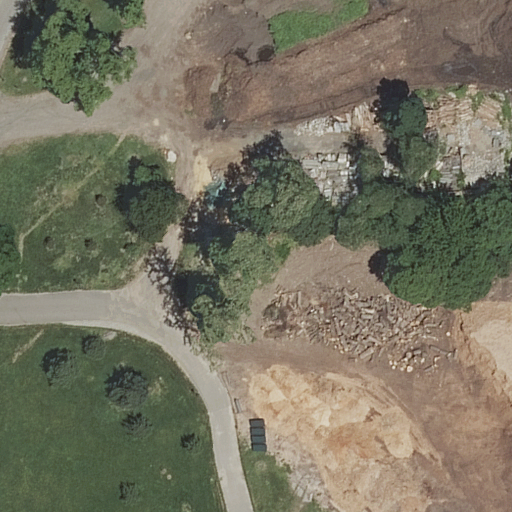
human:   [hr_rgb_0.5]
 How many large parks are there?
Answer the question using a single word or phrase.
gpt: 1

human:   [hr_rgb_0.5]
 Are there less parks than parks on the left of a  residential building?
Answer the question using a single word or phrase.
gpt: no

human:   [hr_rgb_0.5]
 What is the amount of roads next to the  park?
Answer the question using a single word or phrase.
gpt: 3

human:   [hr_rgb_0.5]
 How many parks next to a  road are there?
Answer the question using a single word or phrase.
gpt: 1

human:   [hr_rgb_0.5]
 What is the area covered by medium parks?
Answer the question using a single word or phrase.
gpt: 0m2

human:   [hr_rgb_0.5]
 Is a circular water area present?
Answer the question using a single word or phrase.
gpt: no

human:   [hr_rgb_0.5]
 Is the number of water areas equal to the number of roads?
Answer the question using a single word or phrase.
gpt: no

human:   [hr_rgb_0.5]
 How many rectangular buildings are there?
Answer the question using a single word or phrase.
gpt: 0

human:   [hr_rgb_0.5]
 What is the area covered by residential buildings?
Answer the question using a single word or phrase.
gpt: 0m2

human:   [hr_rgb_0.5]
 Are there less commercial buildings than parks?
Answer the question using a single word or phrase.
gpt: yes

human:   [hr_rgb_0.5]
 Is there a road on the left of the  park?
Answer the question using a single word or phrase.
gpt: no

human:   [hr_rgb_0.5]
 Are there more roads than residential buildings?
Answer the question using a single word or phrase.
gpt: yes

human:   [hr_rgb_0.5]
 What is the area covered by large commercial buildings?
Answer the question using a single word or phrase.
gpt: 0m2

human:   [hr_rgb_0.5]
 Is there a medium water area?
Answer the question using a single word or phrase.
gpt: no

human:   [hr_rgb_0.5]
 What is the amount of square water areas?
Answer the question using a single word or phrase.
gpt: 0

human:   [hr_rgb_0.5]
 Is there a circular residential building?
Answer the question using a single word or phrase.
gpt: no

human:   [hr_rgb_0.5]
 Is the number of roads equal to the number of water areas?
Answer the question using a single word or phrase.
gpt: no

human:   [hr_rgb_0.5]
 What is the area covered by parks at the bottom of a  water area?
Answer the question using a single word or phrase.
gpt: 0m2

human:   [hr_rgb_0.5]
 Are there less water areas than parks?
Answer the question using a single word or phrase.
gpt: yes

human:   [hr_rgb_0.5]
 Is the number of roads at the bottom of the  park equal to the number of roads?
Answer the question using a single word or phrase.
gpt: yes

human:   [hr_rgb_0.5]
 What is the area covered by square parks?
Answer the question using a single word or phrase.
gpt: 0m2

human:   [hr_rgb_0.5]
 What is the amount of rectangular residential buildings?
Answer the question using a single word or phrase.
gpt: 0

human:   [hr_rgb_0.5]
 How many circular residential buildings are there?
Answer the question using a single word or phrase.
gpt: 0

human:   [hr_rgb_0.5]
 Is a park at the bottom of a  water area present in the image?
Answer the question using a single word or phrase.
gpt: no

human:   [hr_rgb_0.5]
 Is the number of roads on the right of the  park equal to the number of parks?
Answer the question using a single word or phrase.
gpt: no

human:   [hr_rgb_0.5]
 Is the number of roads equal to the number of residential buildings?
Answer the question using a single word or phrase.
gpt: no

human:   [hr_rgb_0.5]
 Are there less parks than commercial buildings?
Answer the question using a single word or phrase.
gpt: no

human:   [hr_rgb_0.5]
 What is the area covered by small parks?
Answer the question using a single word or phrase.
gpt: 0m2

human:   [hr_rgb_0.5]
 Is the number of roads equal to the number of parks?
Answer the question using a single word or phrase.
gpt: no

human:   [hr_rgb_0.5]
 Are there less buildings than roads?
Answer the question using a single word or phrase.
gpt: yes

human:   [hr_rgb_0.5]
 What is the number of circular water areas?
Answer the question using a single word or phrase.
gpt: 0

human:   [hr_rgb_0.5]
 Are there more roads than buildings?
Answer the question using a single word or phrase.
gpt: yes

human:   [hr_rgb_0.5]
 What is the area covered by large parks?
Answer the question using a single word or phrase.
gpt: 10633m2

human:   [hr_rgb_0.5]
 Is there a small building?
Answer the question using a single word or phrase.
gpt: no

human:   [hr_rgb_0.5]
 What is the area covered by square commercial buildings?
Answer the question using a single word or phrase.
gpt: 0m2

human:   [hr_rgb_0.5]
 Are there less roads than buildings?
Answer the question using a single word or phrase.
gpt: no